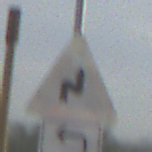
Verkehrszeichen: DoppelkurveRechts
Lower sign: RichtungsangabeDurchPfeile2
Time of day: MorningAfternoon
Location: Outdoor (Suburban)
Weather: PartlyCloudy
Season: NotSpecified
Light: Natural